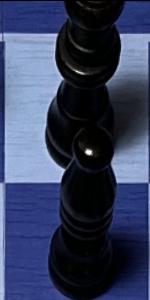
Label: Bishop_Black